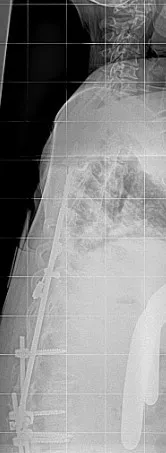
X-ray of the spine in lateral projection after dorsal spondylodesis showing the progressive thoracolumbar kyphosis and looming cutting-out of the pedicle screw in L1.
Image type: radiology (x_ray)